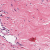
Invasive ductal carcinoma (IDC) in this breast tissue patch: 0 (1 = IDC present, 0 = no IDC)